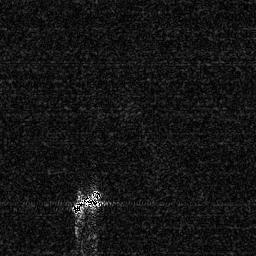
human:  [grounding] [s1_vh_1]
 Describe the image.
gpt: In the satellite image, there is  <ref>1 medium ship </ref> <box>[[26, 73, 39, 83, 0]]</box> located at bottom.